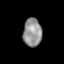
Tissue: lung
Cell type: Epithelial cells
Senescence score: 0.2401
Nuclear area (px): 512
Mean DAPI intensity: 147.061